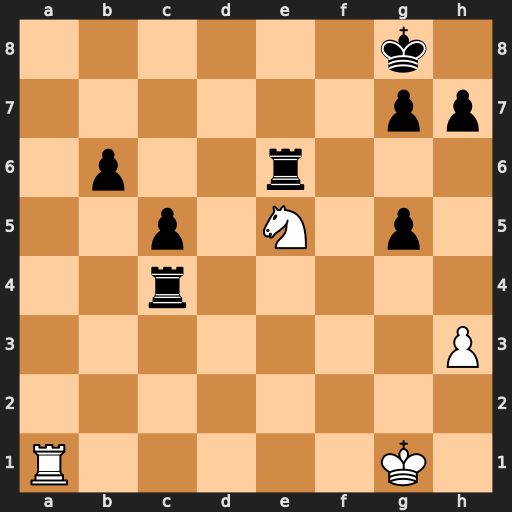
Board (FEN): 6k1/6pp/1p2r3/2p1N1p1/2r5/7P/8/R5K1
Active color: w
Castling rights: -
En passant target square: -
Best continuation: Ra8+ Re8 Rxe8#